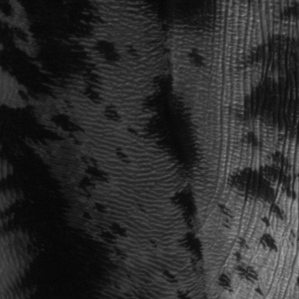
Label: frost